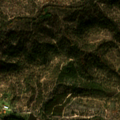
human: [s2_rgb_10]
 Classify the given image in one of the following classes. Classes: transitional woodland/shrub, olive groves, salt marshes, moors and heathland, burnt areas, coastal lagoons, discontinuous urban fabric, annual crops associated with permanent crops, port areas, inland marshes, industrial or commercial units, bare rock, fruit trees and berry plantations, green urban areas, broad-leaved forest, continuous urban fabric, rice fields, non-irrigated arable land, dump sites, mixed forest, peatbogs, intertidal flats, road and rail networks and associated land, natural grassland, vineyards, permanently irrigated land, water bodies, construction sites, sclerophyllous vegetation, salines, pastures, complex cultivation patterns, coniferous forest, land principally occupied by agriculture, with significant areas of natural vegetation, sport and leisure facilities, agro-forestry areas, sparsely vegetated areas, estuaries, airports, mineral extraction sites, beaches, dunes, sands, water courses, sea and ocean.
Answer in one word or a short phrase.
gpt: complex cultivation patterns, agro-forestry areas, broad-leaved forest, transitional woodland/shrub